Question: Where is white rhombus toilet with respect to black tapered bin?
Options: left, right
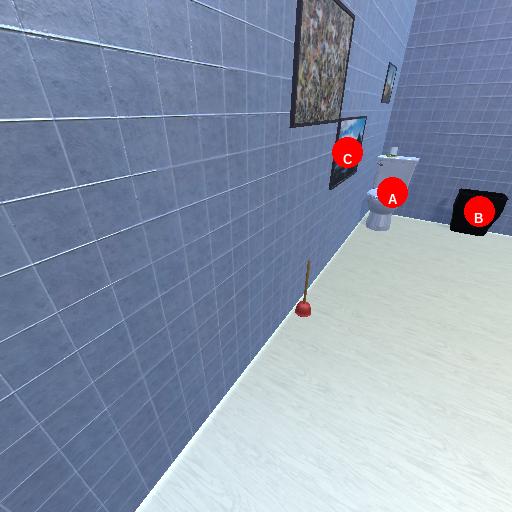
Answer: left